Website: bh-photo
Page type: delivery-shipping
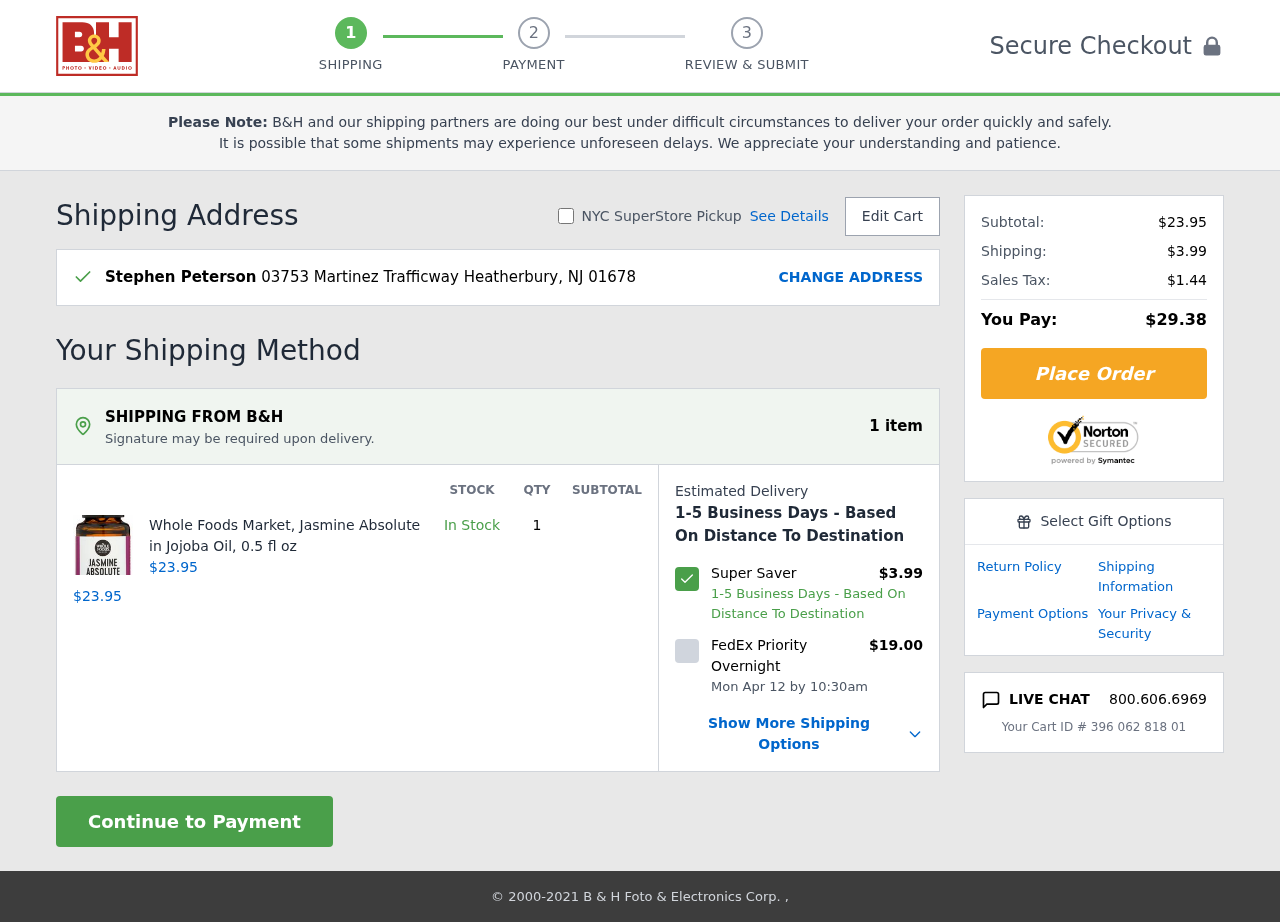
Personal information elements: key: PII_FULLNAME
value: Stephen Peterson
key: PII_STREET
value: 03753 Martinez Trafficway
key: PII_CITY_STATE_ZIP
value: Heatherbury, NJ 01678
Product elements: key: PRODUCT1_NAME
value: Whole Foods Market, Jasmine Absolute in Jojoba Oil, 0.5 fl oz
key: PRODUCT1_PRICE
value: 23.95
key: PRODUCT1_QUANTITY
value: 1
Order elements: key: ORDER_NUM_ITEMS
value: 1 item
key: ORDER_SUBTOTAL2
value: $23.95
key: ORDER_SHIPPING_COST
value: $3.99
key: ORDER_DELIVERY_DATE
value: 1-5 Business Days - Based On Distance To Destination
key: ORDER_SUBTOTAL
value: $23.95
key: ORDER_SHIPPING_COST2
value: $3.99
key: ORDER_TAX
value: $1.44
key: ORDER_TOTAL
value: $29.38
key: ORDER_CART_ID
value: Your Cart ID # 396 062 818 01